Question: I've encountered a little bit of strange behavior with JavaScript whilst trying to get access to an object variable that does exist but not at run-time.
The following shows the initiation of the object which I'm trying to access:
'''
app.examView = new app.ExamView({el: $("#main_wrap"), model: model});
'''
Here is the definition and the call to the object creation where I'm trying to get access to the app.examView variable.
'''
app.ExamView = Backbone.View.extend({
initialize: function(){
this.render();
this.calculatorView = new app.ExamCalculatorView({el: $("#exam_calculator_container"), model: this.model});
this.questionView = new app.ExamQuestionView({el: $("#exam_question"), model: this.model});
'''
Logging the examView variable here returns undefined:
'''
var app = app || {};
app.ExamQuestionView = Backbone.View.extend({
initialize: function(){
console.log(app.examView);
'''
Although, the object is accessible via the console:

Any help would be greatly appreciated.
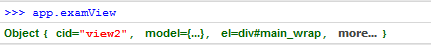
Answer: Turns out that the code that was responsible was:
'''
app.ExamAnswerView = Backbone.View.extend({
initialize: function() {
...
},
'''
app.examView will not be accessible until initialize has finished executing.
Using a timeout to wait until the function has finished executing, solved the problem.
'''
setTimeout(function() {
app.examView.calculatorView.refresh();
}, 100);
'''
Using a delay isn't preferred, but it's now giving access to the variable.
Seems using promises would be handy here!